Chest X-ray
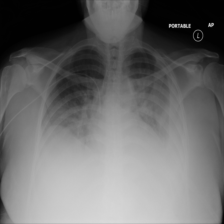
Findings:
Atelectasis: negative
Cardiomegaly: negative
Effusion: positive
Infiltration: positive
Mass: negative
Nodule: negative
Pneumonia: negative
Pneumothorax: negative
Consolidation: negative
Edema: negative
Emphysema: negative
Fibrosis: negative
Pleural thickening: negative
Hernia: negative